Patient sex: M
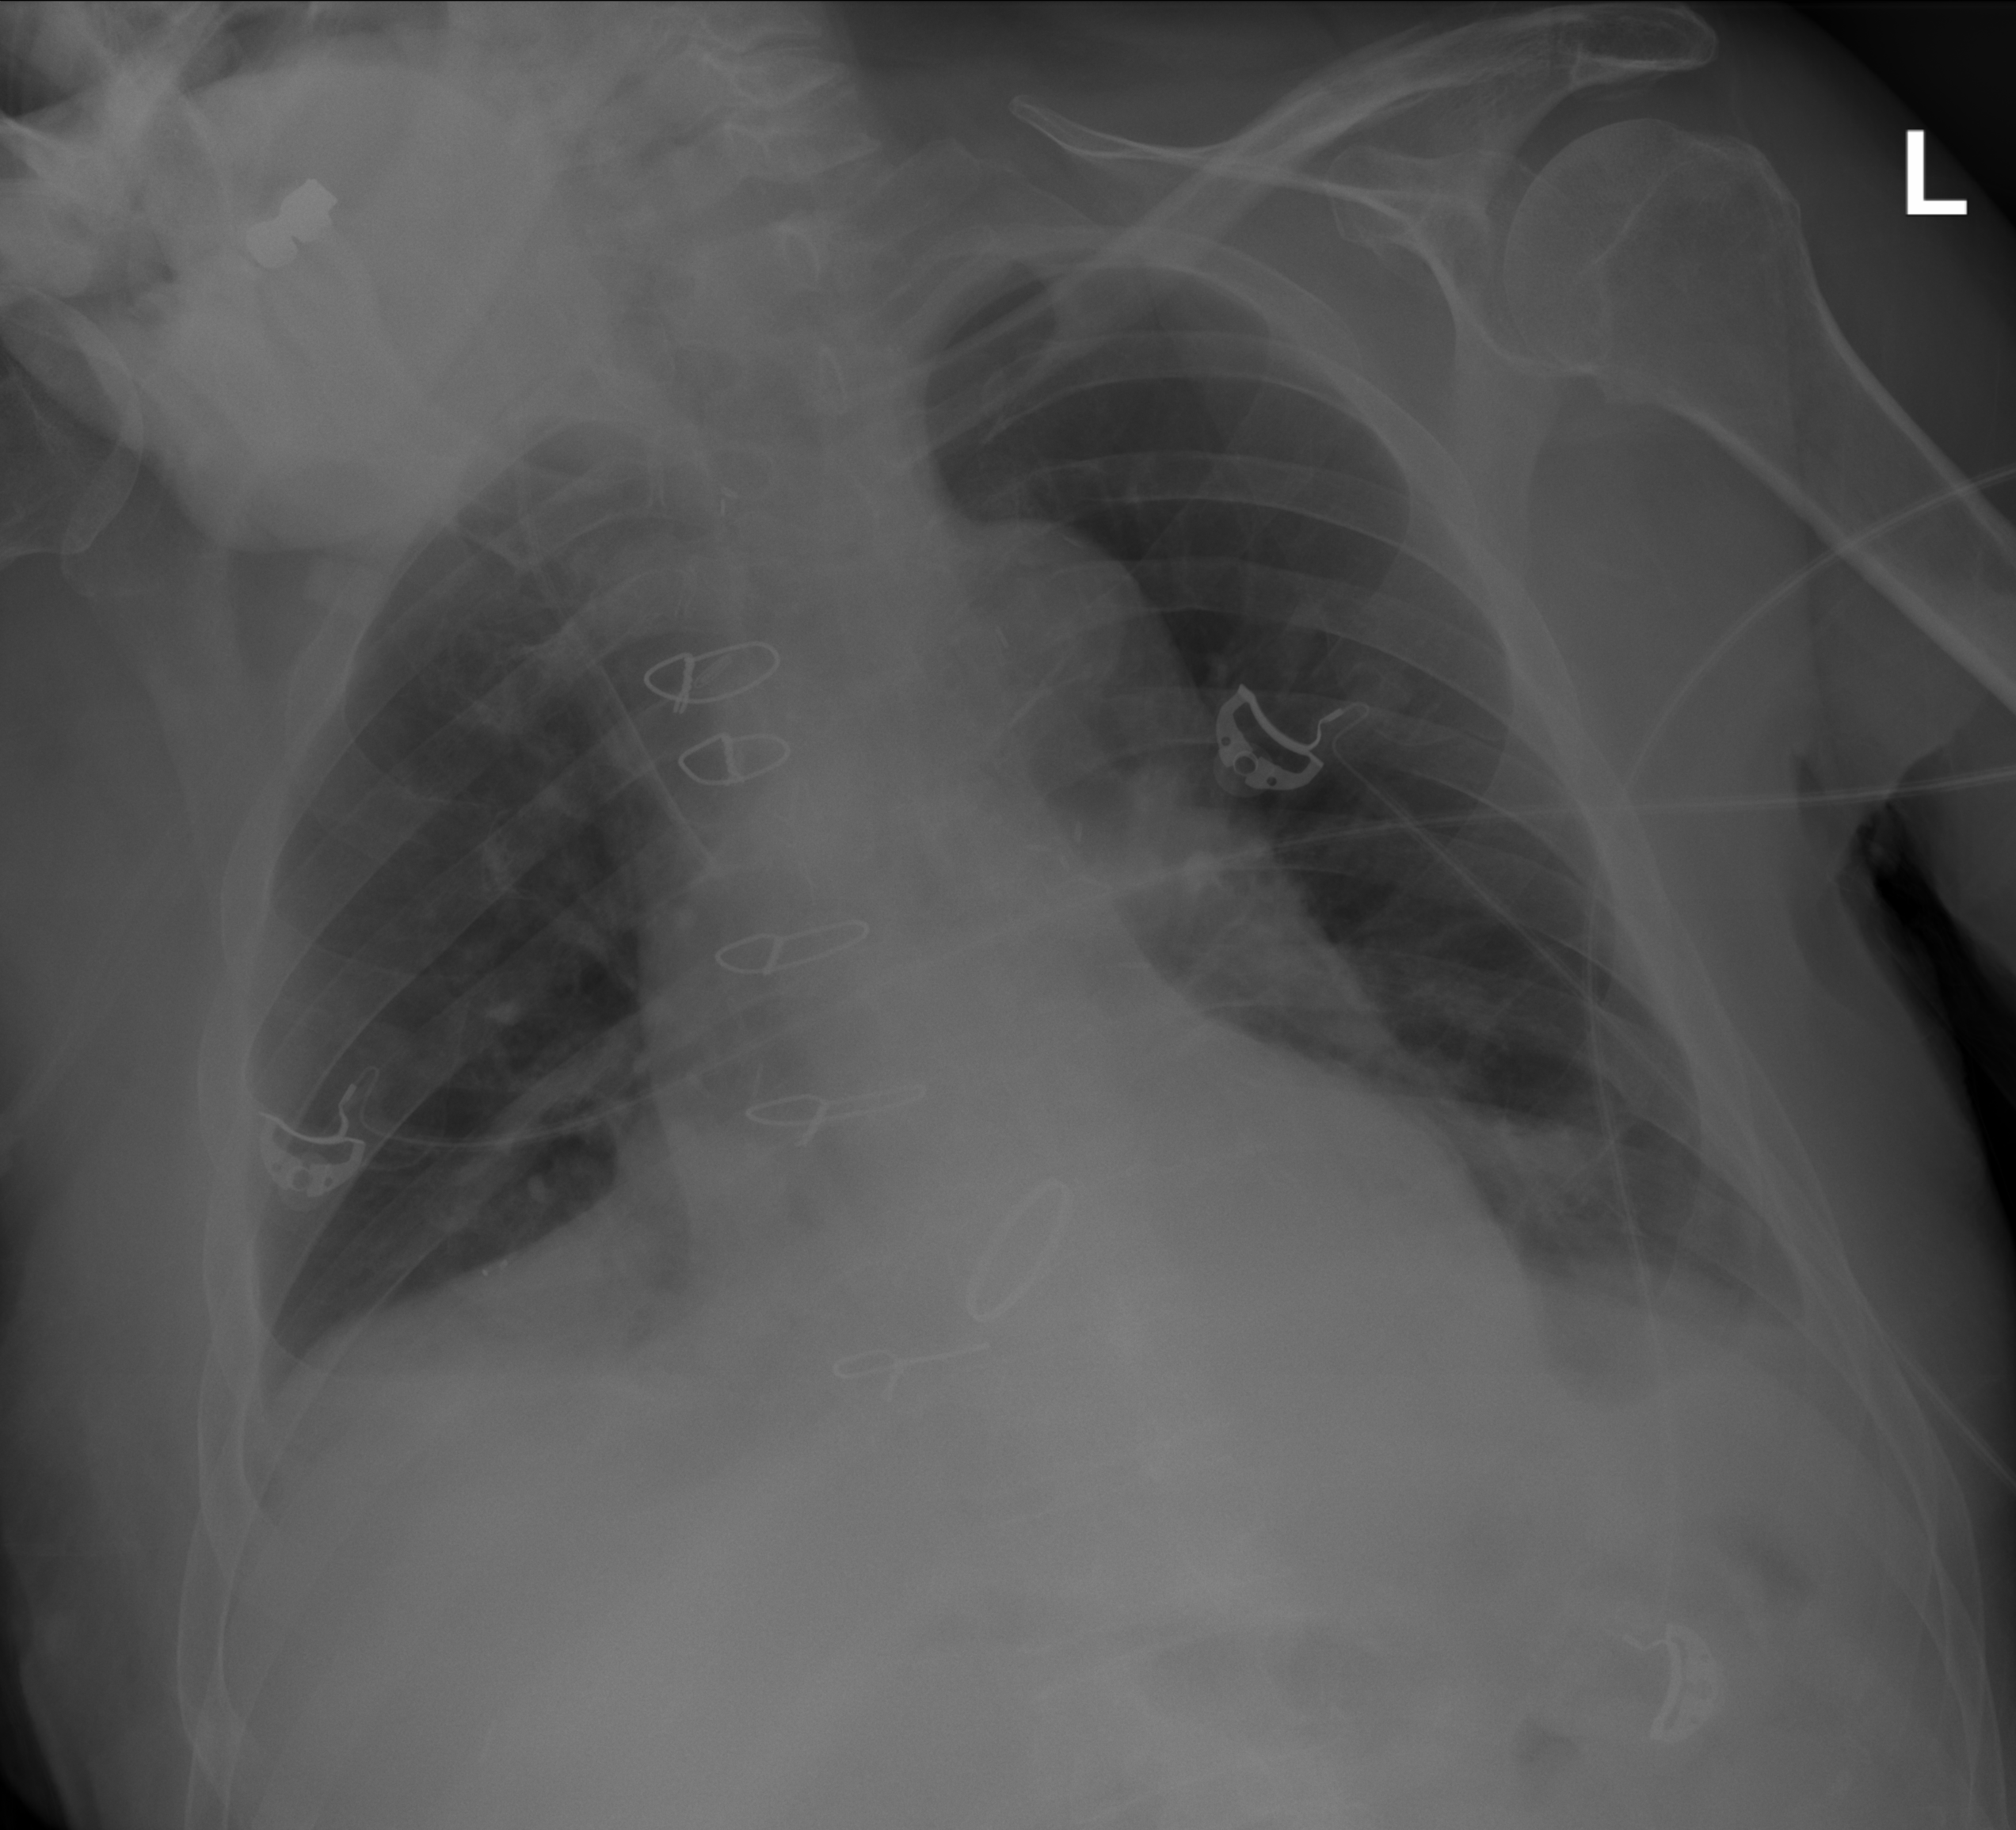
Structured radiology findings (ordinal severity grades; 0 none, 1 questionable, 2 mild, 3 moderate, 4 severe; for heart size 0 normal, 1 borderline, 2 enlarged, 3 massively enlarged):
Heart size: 0
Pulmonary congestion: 0
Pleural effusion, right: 0
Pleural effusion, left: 0
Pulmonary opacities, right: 0
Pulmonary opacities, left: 0
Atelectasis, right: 2
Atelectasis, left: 2